Question: Rootviewcontroller has a webview that plays a youtube video
and it has one camera button.
User can click on camera button and record video.
When I dismiss the camera controller and try to play the video in webview, its frame gets disturbed even though I tried removing and again adding on view.
When I dismiss the camera controller without recording the video its working ok...
Here is the image
code to play video
'''
GDataEntryBase *entry2 = [[AppDelegate.feed entries] objectAtIndex:[tag intValue]];
NSArray *contents = [[(GDataEntryYouTubeVideo *)entry2 mediaGroup] mediaContents];
NSString *urlString=[NSURL URLWithString:[[contents objectAtIndex:0] URLString]];
NSString *embedHTML = @" <html><head> <style type="text/css"> body { background-color: black; color: black; } </style> </head><body style="margin:0"><div> <embed id="yt" src="%@" type="application/x-shockwave-flash" width="736" height="571"></embed></div> </body></html>";
NSString *html = [NSString stringWithFormat:embedHTML, urlString, webplay.frame.size .width, webplay.frame.size.height];
NSLog(@"html=%@",html);
[webplay loadHTMLString:html baseURL:nil];
'''
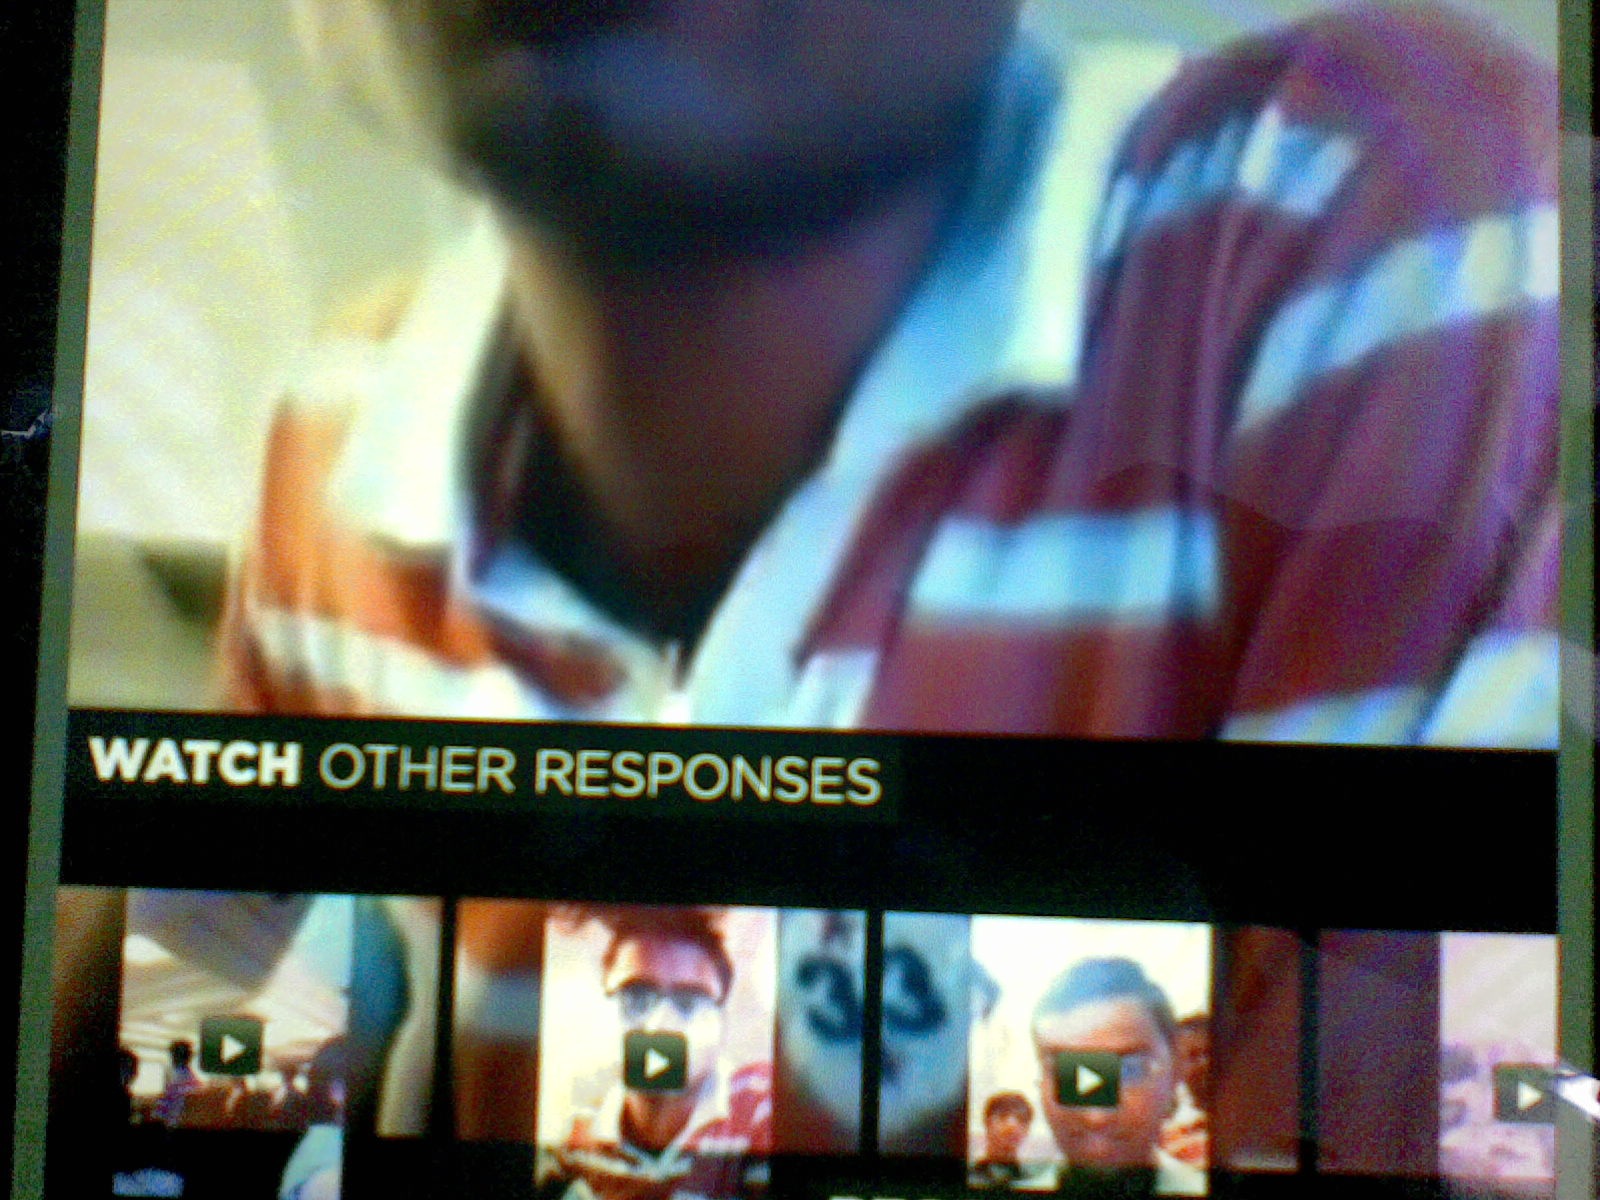
Answer: I did check but it was layer problem I used hit test to solve this problem.
Here is a link that show how to use <URL>